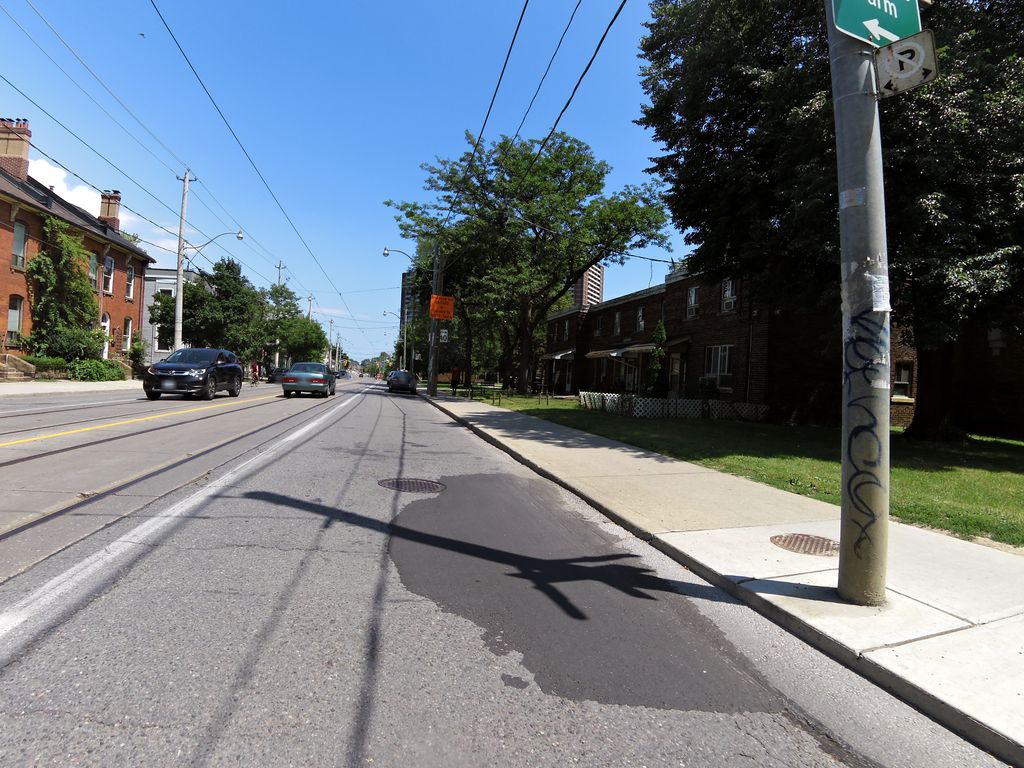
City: toronto